Field crop: maize
Growth stage: 2
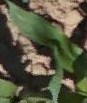
Species: maize